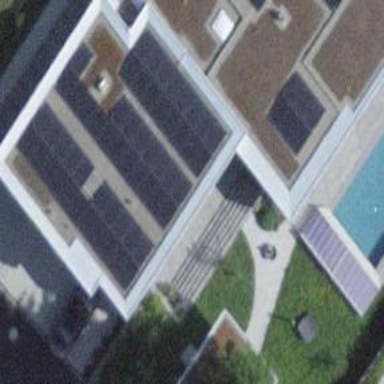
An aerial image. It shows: Solar power generator using photovoltaic panels.